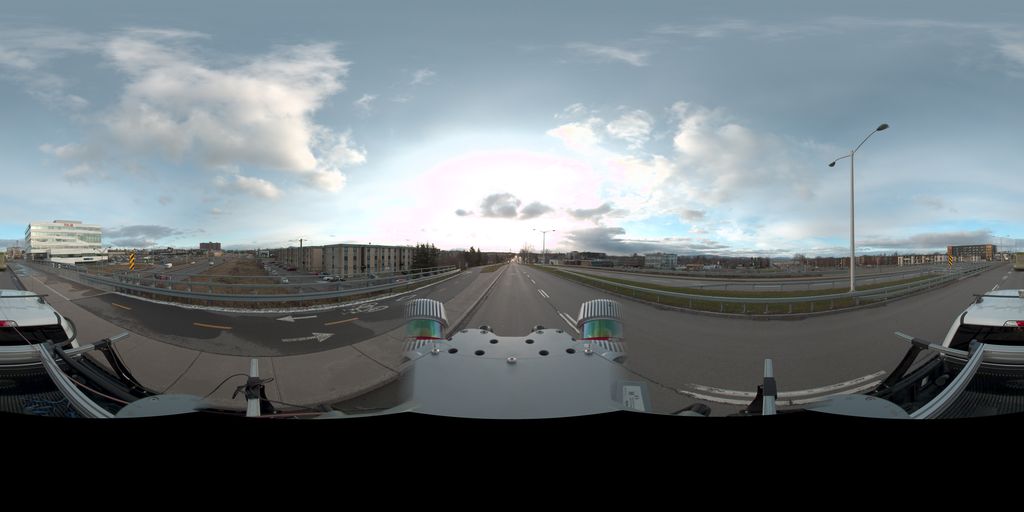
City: quebec_city